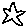
Label: star